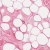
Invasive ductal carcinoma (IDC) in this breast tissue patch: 0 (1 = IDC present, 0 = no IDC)